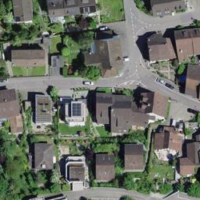
EUNIS habitat code: 55
Species observed at this site:
Convallaria majalis